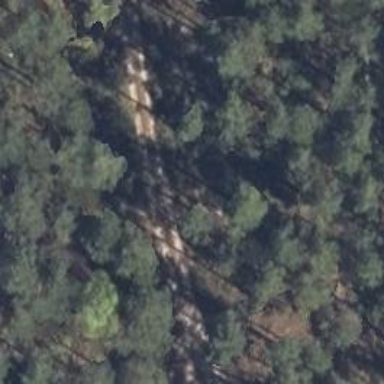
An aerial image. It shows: Sandy track road.